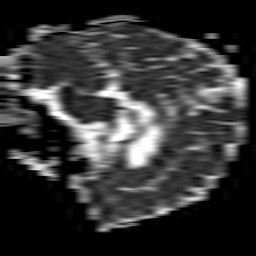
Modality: ADC
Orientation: sagittal
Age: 61
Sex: female
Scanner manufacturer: philips
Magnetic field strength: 1.5 T
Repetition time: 4.6 s
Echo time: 0.07505 s